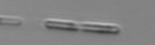
Label: Skeletonema